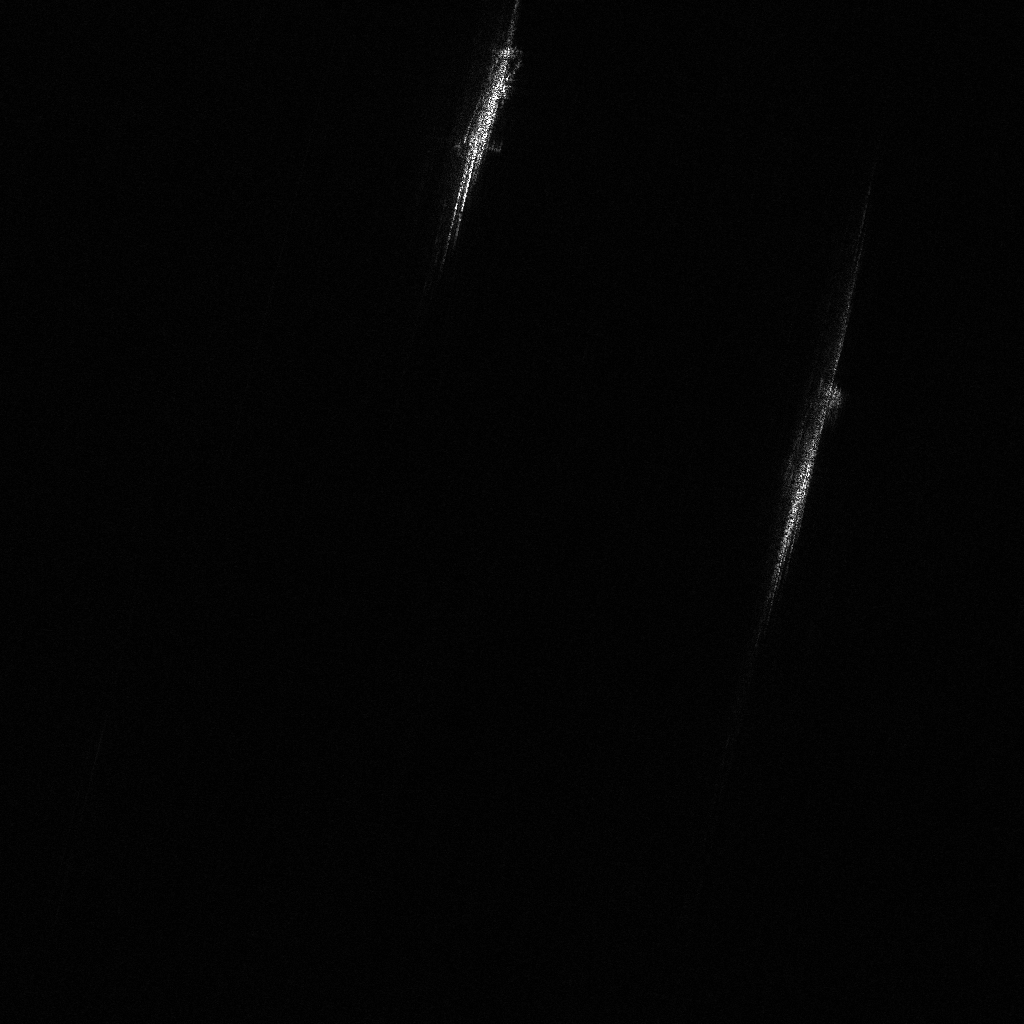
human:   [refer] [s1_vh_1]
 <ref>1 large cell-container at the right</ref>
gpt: <box>[[76, 37, 80, 54, 18]]</box>